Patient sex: M
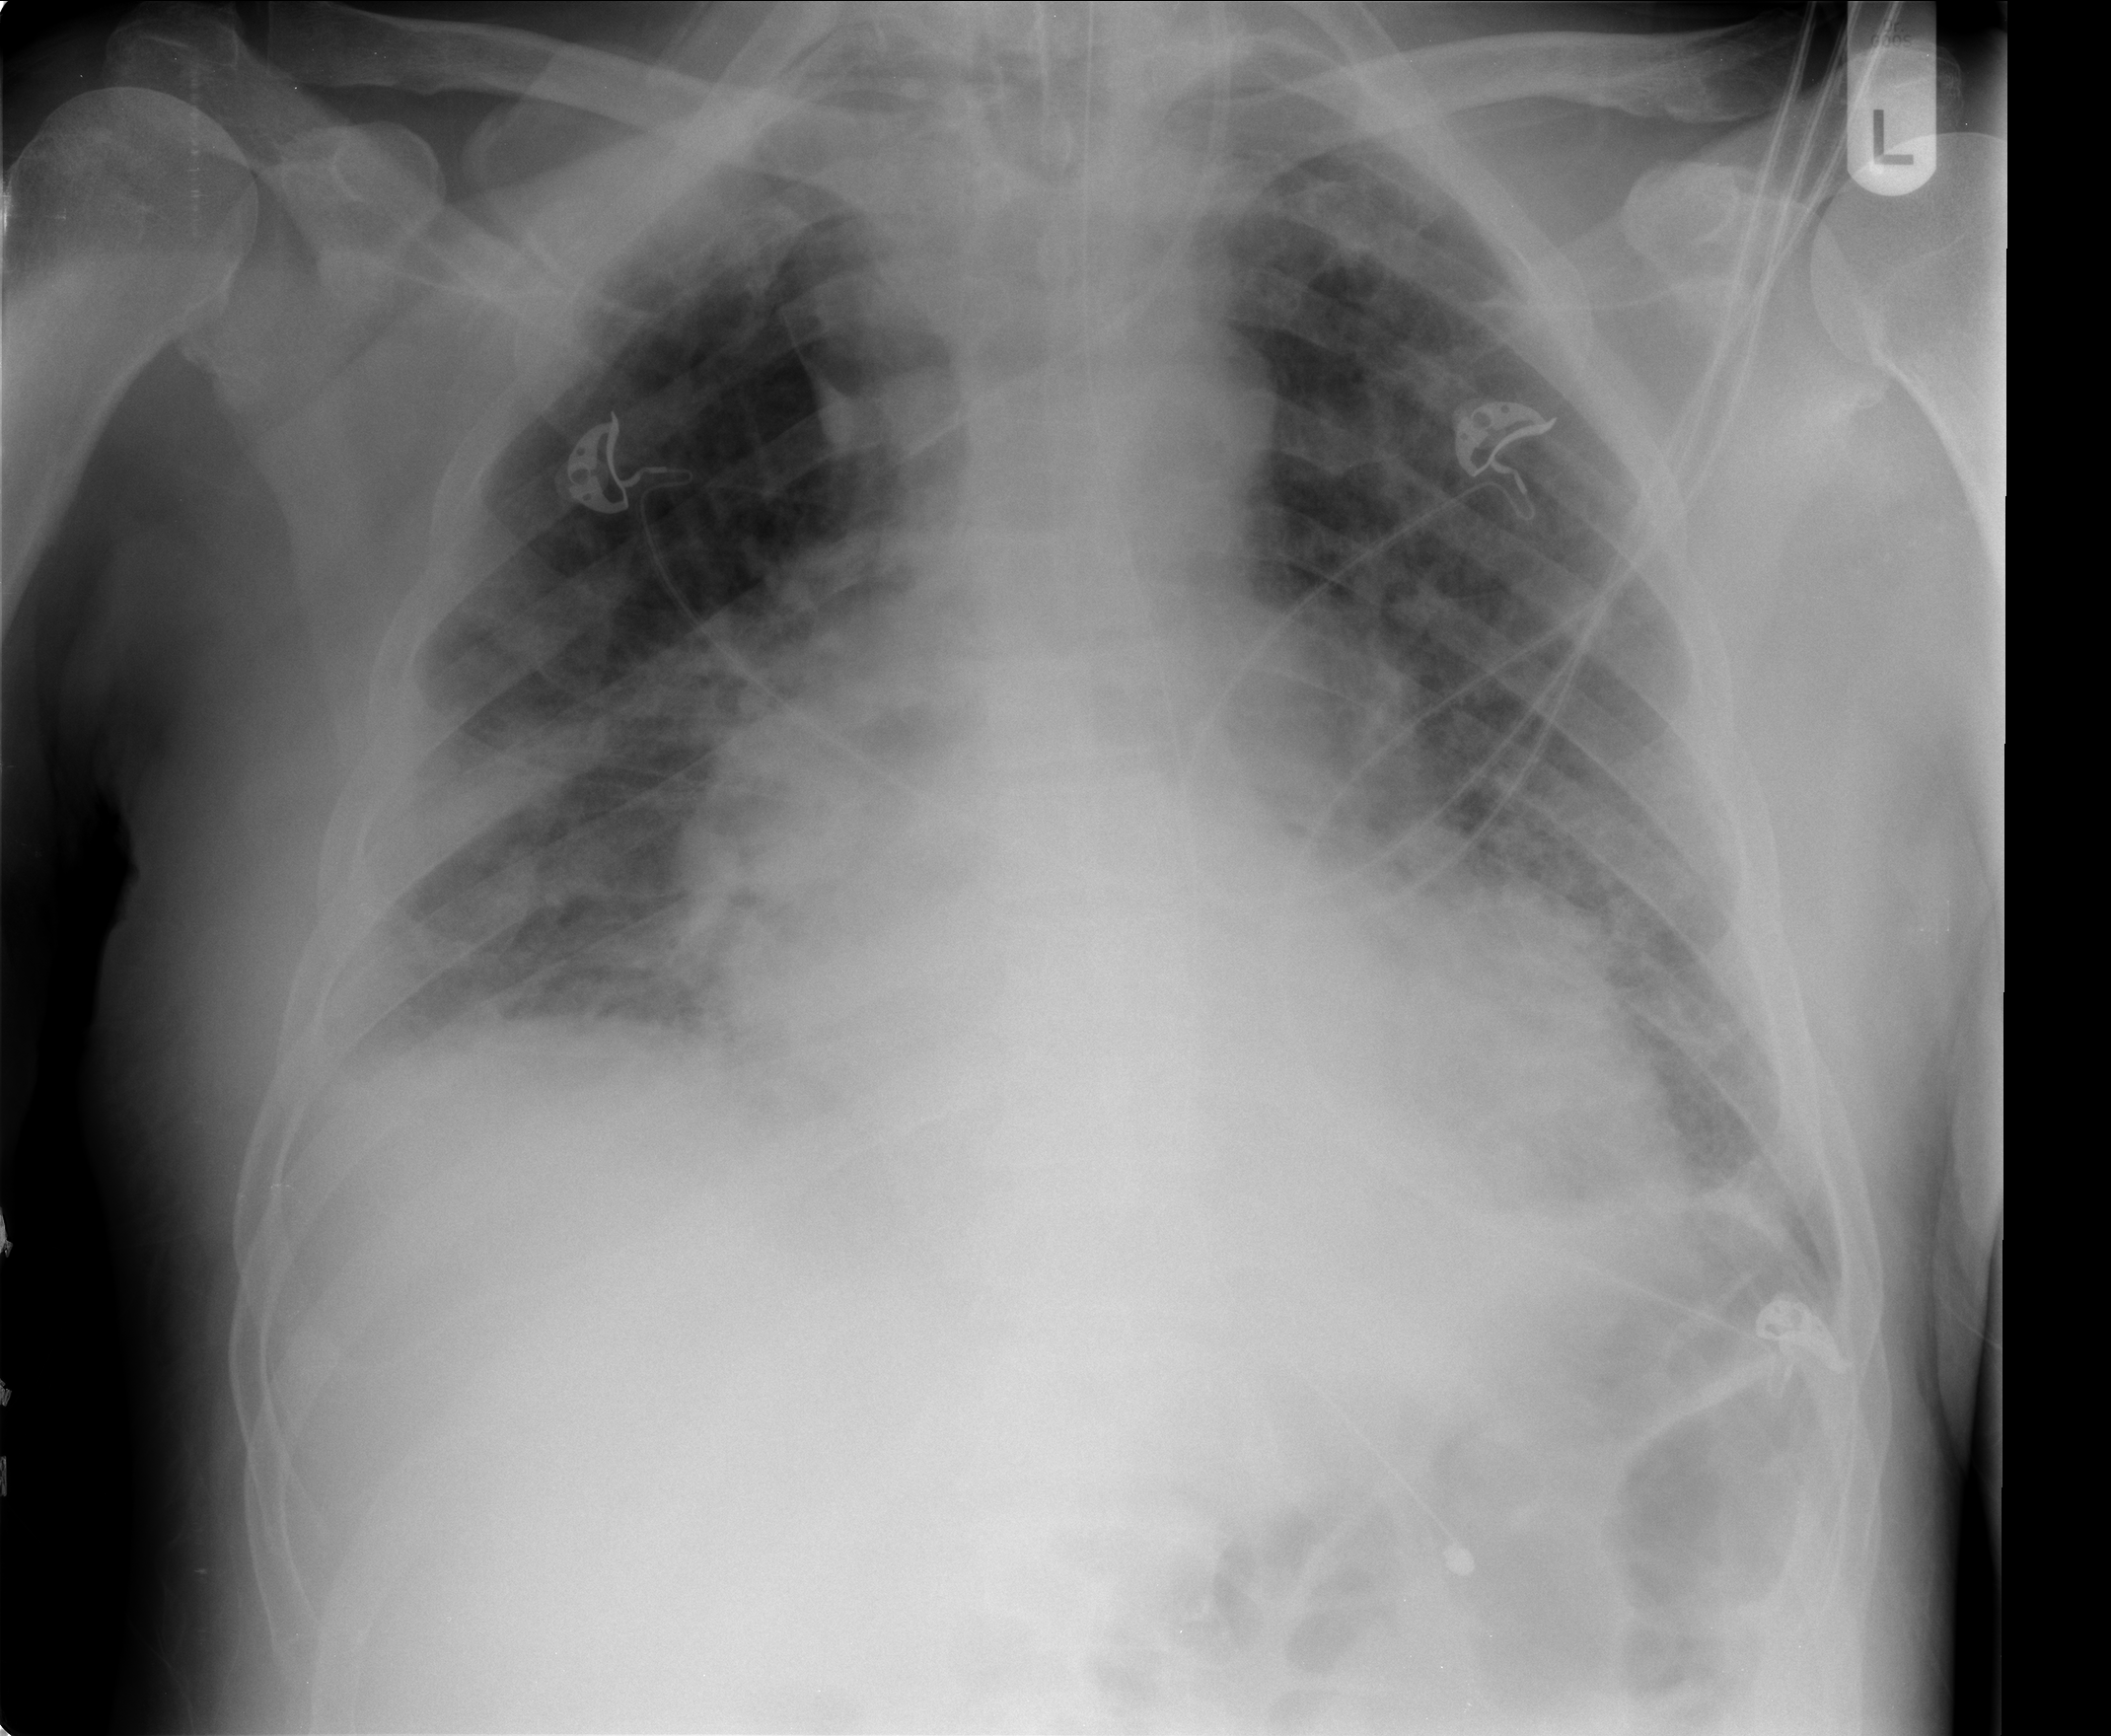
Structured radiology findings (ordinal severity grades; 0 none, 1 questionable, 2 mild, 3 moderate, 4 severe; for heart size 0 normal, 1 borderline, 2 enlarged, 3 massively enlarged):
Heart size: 2
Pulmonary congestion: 2
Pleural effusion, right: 2
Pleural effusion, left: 2
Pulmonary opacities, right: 2
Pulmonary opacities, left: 2
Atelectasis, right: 2
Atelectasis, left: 3